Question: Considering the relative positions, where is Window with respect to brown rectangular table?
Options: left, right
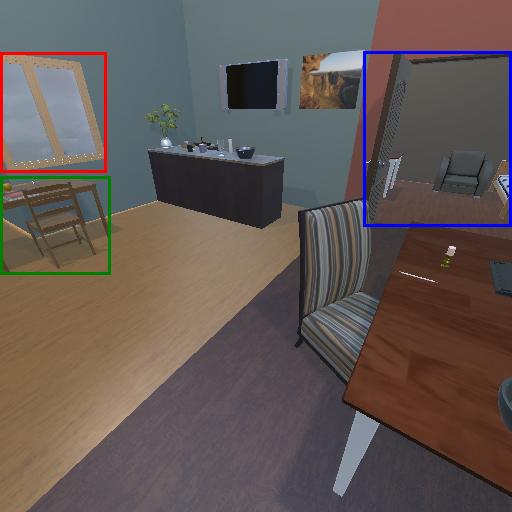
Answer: left